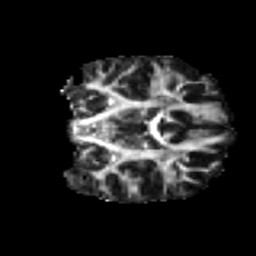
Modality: FA
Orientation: coronal
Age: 23
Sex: female
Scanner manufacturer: ge
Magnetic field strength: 3 T
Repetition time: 7.8 s
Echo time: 0.0606 s